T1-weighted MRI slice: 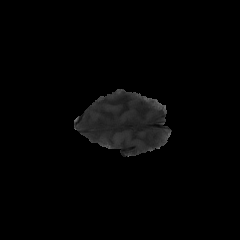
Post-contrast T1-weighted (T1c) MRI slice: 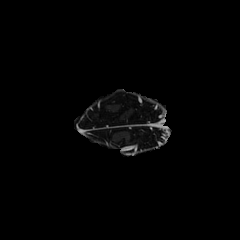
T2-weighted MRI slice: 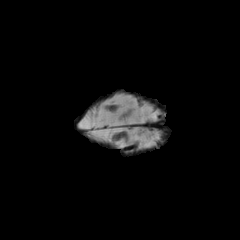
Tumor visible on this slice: no